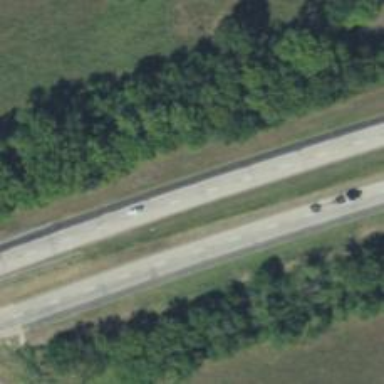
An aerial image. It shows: Asphalt motorway.